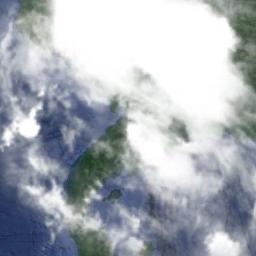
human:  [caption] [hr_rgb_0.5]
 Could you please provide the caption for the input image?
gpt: The white cloud is above blue sea and green island .

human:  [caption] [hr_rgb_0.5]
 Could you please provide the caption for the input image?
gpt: There is a little thin cloud above the farmland .

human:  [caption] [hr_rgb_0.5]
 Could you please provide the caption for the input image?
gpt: The stratus clouds are located above the sea and the land covered by dense vegetation .

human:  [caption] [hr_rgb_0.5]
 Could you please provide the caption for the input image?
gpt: Large fluffy white clouds on green land and blue sea .

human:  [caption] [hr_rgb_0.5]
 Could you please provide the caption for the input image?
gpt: Thick white clouds over a coast .